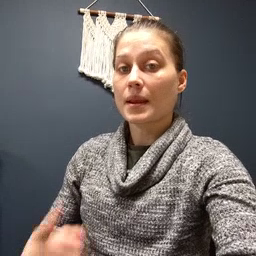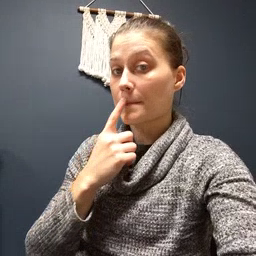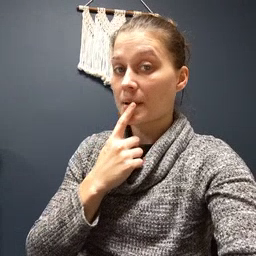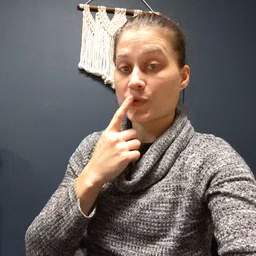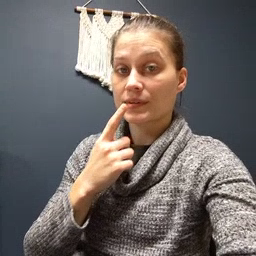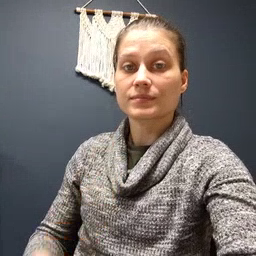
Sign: mouth